Interaction volume radius: 10 \u00c5
Interaction volume height: 25 \u00c5
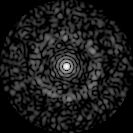
Disorder parameter: 0.8418